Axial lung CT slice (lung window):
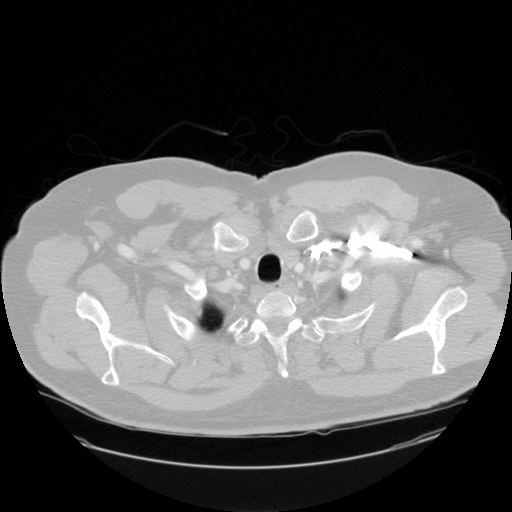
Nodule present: no